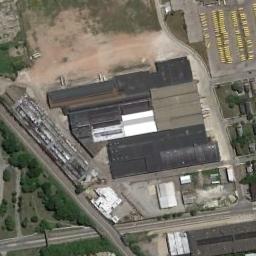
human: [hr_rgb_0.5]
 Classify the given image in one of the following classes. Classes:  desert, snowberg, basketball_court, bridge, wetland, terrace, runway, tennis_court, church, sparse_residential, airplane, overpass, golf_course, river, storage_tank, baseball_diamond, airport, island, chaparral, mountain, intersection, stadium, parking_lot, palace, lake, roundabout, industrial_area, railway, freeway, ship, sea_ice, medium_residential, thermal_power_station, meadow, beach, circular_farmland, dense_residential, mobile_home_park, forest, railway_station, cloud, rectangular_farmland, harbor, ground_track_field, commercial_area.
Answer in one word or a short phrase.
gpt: industrial_area